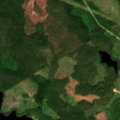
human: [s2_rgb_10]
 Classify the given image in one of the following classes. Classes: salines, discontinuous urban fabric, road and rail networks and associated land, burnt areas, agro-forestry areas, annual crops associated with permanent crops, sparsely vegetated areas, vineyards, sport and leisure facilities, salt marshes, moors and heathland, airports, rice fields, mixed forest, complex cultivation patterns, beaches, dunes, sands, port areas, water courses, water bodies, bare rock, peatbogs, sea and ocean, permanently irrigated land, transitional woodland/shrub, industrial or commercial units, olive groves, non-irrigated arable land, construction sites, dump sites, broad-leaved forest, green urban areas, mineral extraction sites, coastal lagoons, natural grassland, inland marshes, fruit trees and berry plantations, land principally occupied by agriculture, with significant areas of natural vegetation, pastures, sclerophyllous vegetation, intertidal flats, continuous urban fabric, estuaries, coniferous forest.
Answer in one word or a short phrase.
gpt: coniferous forest, transitional woodland/shrub, water bodies